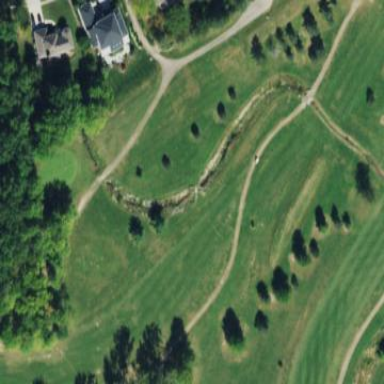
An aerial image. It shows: Scenic golf fairway.